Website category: university
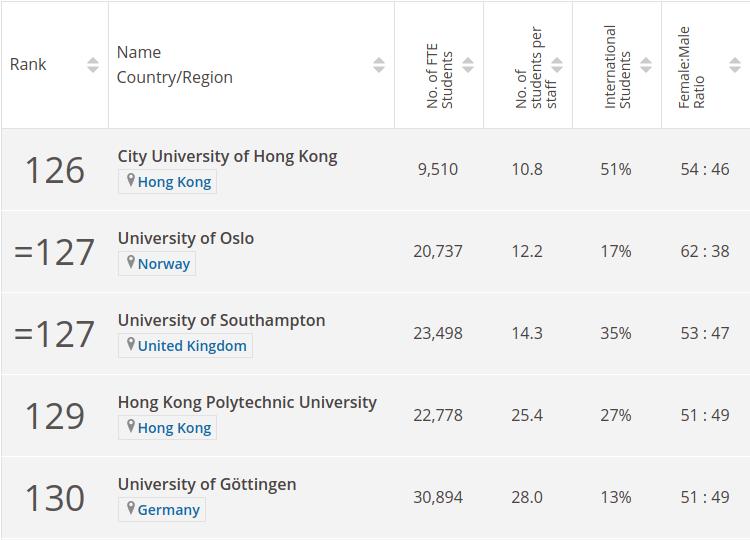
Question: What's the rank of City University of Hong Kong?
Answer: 126

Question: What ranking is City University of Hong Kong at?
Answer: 126

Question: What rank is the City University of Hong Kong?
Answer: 126

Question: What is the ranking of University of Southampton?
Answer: =127

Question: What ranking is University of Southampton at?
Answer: =127

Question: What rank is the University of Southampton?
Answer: =127

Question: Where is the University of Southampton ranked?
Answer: =127

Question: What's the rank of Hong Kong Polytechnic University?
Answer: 129

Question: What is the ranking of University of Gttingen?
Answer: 130

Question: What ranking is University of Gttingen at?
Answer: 130

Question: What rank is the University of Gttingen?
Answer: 130

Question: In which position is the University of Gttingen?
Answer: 130

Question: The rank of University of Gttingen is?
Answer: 130

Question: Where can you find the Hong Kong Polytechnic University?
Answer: Hong Kong

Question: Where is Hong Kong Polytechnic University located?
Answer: Hong Kong

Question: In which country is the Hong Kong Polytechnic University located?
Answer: Hong Kong

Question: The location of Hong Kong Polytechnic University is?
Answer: Hong Kong

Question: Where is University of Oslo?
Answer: Norway

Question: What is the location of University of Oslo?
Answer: Norway

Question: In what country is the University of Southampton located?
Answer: United Kingdom

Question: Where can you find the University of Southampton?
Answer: United Kingdom

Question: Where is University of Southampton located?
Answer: United Kingdom

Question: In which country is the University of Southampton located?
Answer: United Kingdom

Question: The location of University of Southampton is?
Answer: United Kingdom

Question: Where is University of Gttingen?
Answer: Germany

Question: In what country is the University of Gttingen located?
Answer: Germany

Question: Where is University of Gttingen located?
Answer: Germany

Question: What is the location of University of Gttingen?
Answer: Germany

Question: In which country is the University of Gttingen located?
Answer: Germany

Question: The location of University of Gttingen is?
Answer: Germany

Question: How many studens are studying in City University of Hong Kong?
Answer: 9,510

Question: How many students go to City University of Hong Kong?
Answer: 9,510

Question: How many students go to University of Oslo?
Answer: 20,737

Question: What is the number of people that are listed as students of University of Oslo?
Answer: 20,737

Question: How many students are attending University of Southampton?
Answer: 23,498

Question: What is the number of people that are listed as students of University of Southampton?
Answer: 23,498

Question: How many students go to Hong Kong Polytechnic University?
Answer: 22,778

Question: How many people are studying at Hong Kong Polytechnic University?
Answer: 22,778

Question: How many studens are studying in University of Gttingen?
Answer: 30,894

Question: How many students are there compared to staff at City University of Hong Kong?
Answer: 10.8

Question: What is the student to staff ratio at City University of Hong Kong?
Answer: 10.8

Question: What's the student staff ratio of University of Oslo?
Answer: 12.2

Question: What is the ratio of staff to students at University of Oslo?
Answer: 12.2

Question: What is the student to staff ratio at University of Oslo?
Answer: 12.2

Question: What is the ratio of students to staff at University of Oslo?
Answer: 12.2

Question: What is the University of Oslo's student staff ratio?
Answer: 12.2

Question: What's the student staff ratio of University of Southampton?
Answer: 14.3

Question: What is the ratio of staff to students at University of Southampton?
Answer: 14.3

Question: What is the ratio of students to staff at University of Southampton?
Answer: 14.3

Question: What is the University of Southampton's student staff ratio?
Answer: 14.3

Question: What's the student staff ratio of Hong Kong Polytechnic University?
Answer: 25.4

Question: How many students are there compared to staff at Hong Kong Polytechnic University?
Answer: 25.4

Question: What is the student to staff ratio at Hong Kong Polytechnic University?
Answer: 25.4

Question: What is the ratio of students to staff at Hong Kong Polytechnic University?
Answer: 25.4

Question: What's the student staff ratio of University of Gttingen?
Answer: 28.0

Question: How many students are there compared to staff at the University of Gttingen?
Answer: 28.0

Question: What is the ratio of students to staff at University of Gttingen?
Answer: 28.0

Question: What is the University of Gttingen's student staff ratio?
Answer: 28.0

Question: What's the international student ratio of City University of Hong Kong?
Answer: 51%

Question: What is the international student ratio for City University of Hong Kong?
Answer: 51%

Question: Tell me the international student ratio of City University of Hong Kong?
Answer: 51%

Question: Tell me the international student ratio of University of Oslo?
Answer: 17%

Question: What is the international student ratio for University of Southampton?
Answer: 35%

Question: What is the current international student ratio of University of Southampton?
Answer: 35%